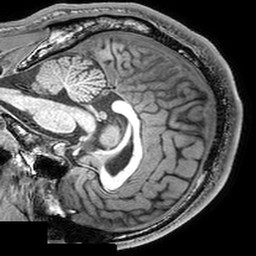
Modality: T1w
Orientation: sagittal
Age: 24
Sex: male
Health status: healthy
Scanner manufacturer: philips
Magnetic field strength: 3 T
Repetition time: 0.007018 s
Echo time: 0.00317 s